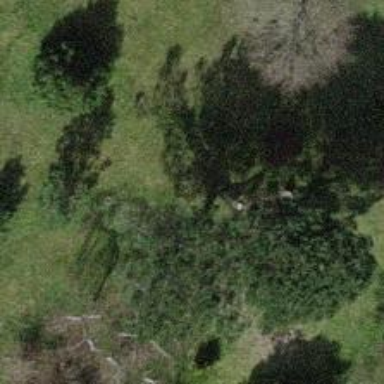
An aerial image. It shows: Evergreen needle-leaved tree.